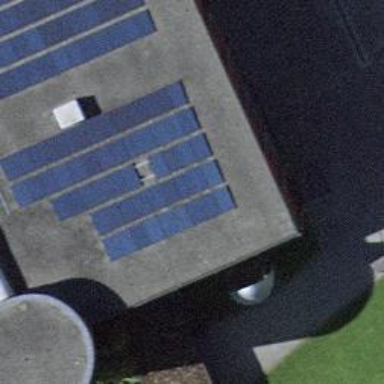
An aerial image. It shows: Solar power generator using photovoltaic panels.